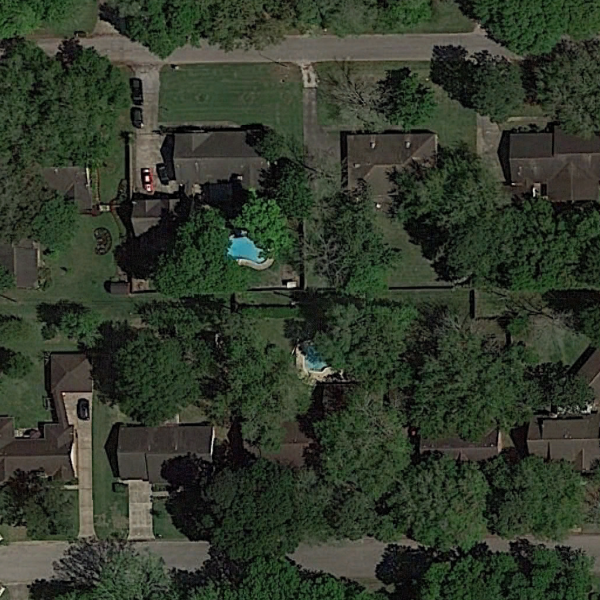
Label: MediumResidential